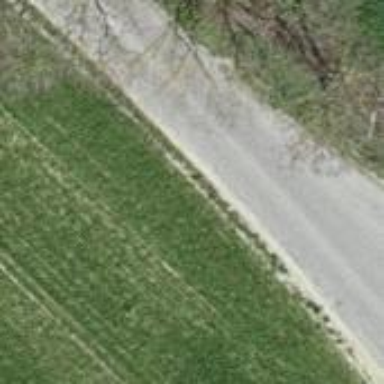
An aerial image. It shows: Asphalt road classified as tertiary.